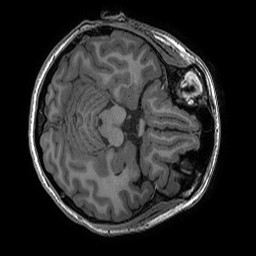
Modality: T1w
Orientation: axial
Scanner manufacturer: ge
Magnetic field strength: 3 T
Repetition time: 0.008156 s
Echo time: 0.00318 s